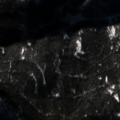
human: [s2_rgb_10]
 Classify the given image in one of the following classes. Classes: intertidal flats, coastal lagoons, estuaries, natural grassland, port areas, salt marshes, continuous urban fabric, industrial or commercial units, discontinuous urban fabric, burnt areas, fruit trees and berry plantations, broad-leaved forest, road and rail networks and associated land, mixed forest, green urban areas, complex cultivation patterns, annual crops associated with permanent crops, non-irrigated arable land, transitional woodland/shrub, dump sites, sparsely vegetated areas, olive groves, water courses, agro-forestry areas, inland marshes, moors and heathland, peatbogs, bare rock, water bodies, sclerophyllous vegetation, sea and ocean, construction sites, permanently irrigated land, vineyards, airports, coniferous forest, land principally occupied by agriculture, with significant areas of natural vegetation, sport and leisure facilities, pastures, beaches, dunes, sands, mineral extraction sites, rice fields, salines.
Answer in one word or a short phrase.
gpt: pastures, coniferous forest, mixed forest